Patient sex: M
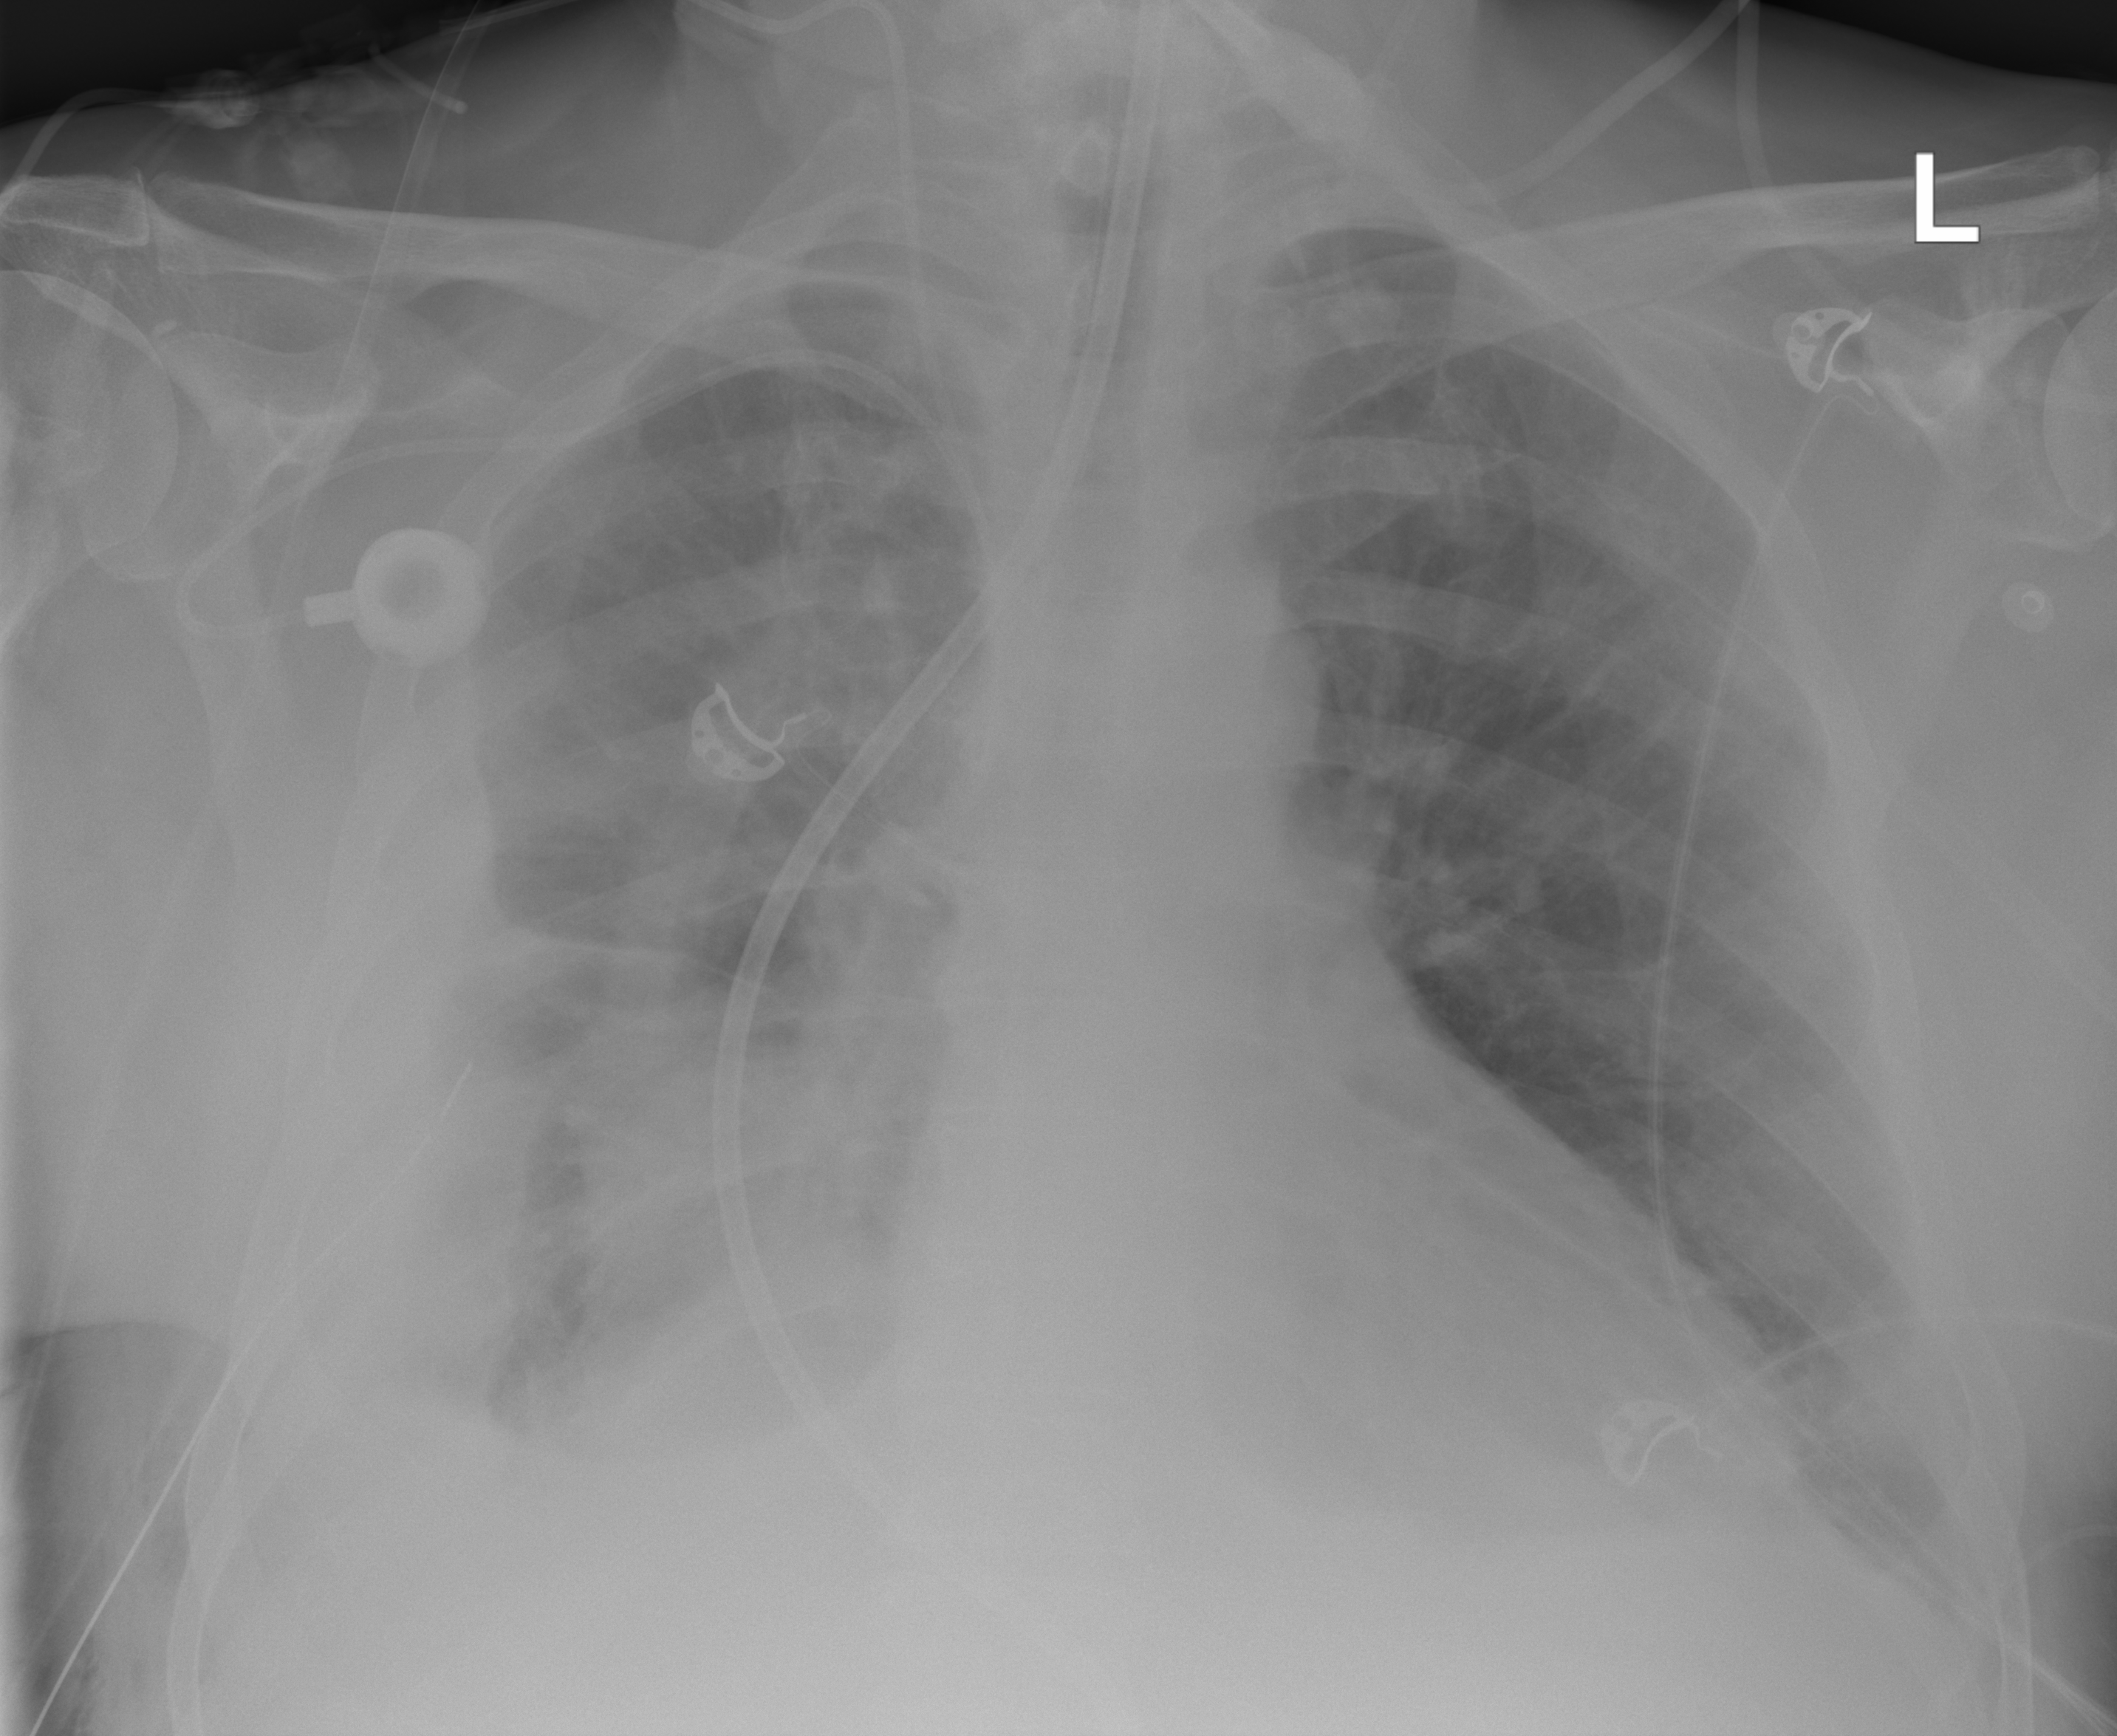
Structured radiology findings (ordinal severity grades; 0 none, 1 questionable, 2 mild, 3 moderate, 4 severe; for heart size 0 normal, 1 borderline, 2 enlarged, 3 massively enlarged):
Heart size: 2
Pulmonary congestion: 0
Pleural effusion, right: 2
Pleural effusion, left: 1
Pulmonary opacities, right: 1
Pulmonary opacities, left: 0
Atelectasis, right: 2
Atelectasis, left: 2